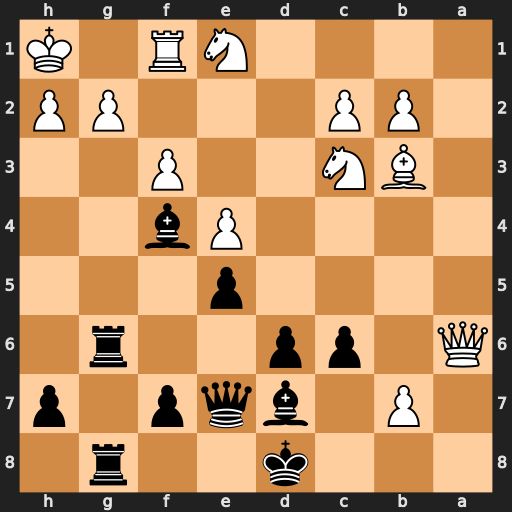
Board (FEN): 3k2r1/1P1bqp1p/Q1pp2r1/4p3/4Pb2/1BN2P2/1PP3PP/4NR1K
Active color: b
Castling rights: -
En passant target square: -
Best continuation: Qh4 b8=Q+ Ke7 g3 Bxg3 Nd5+ cxd5